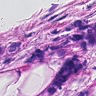
Metastatic tissue present: yes